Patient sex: M
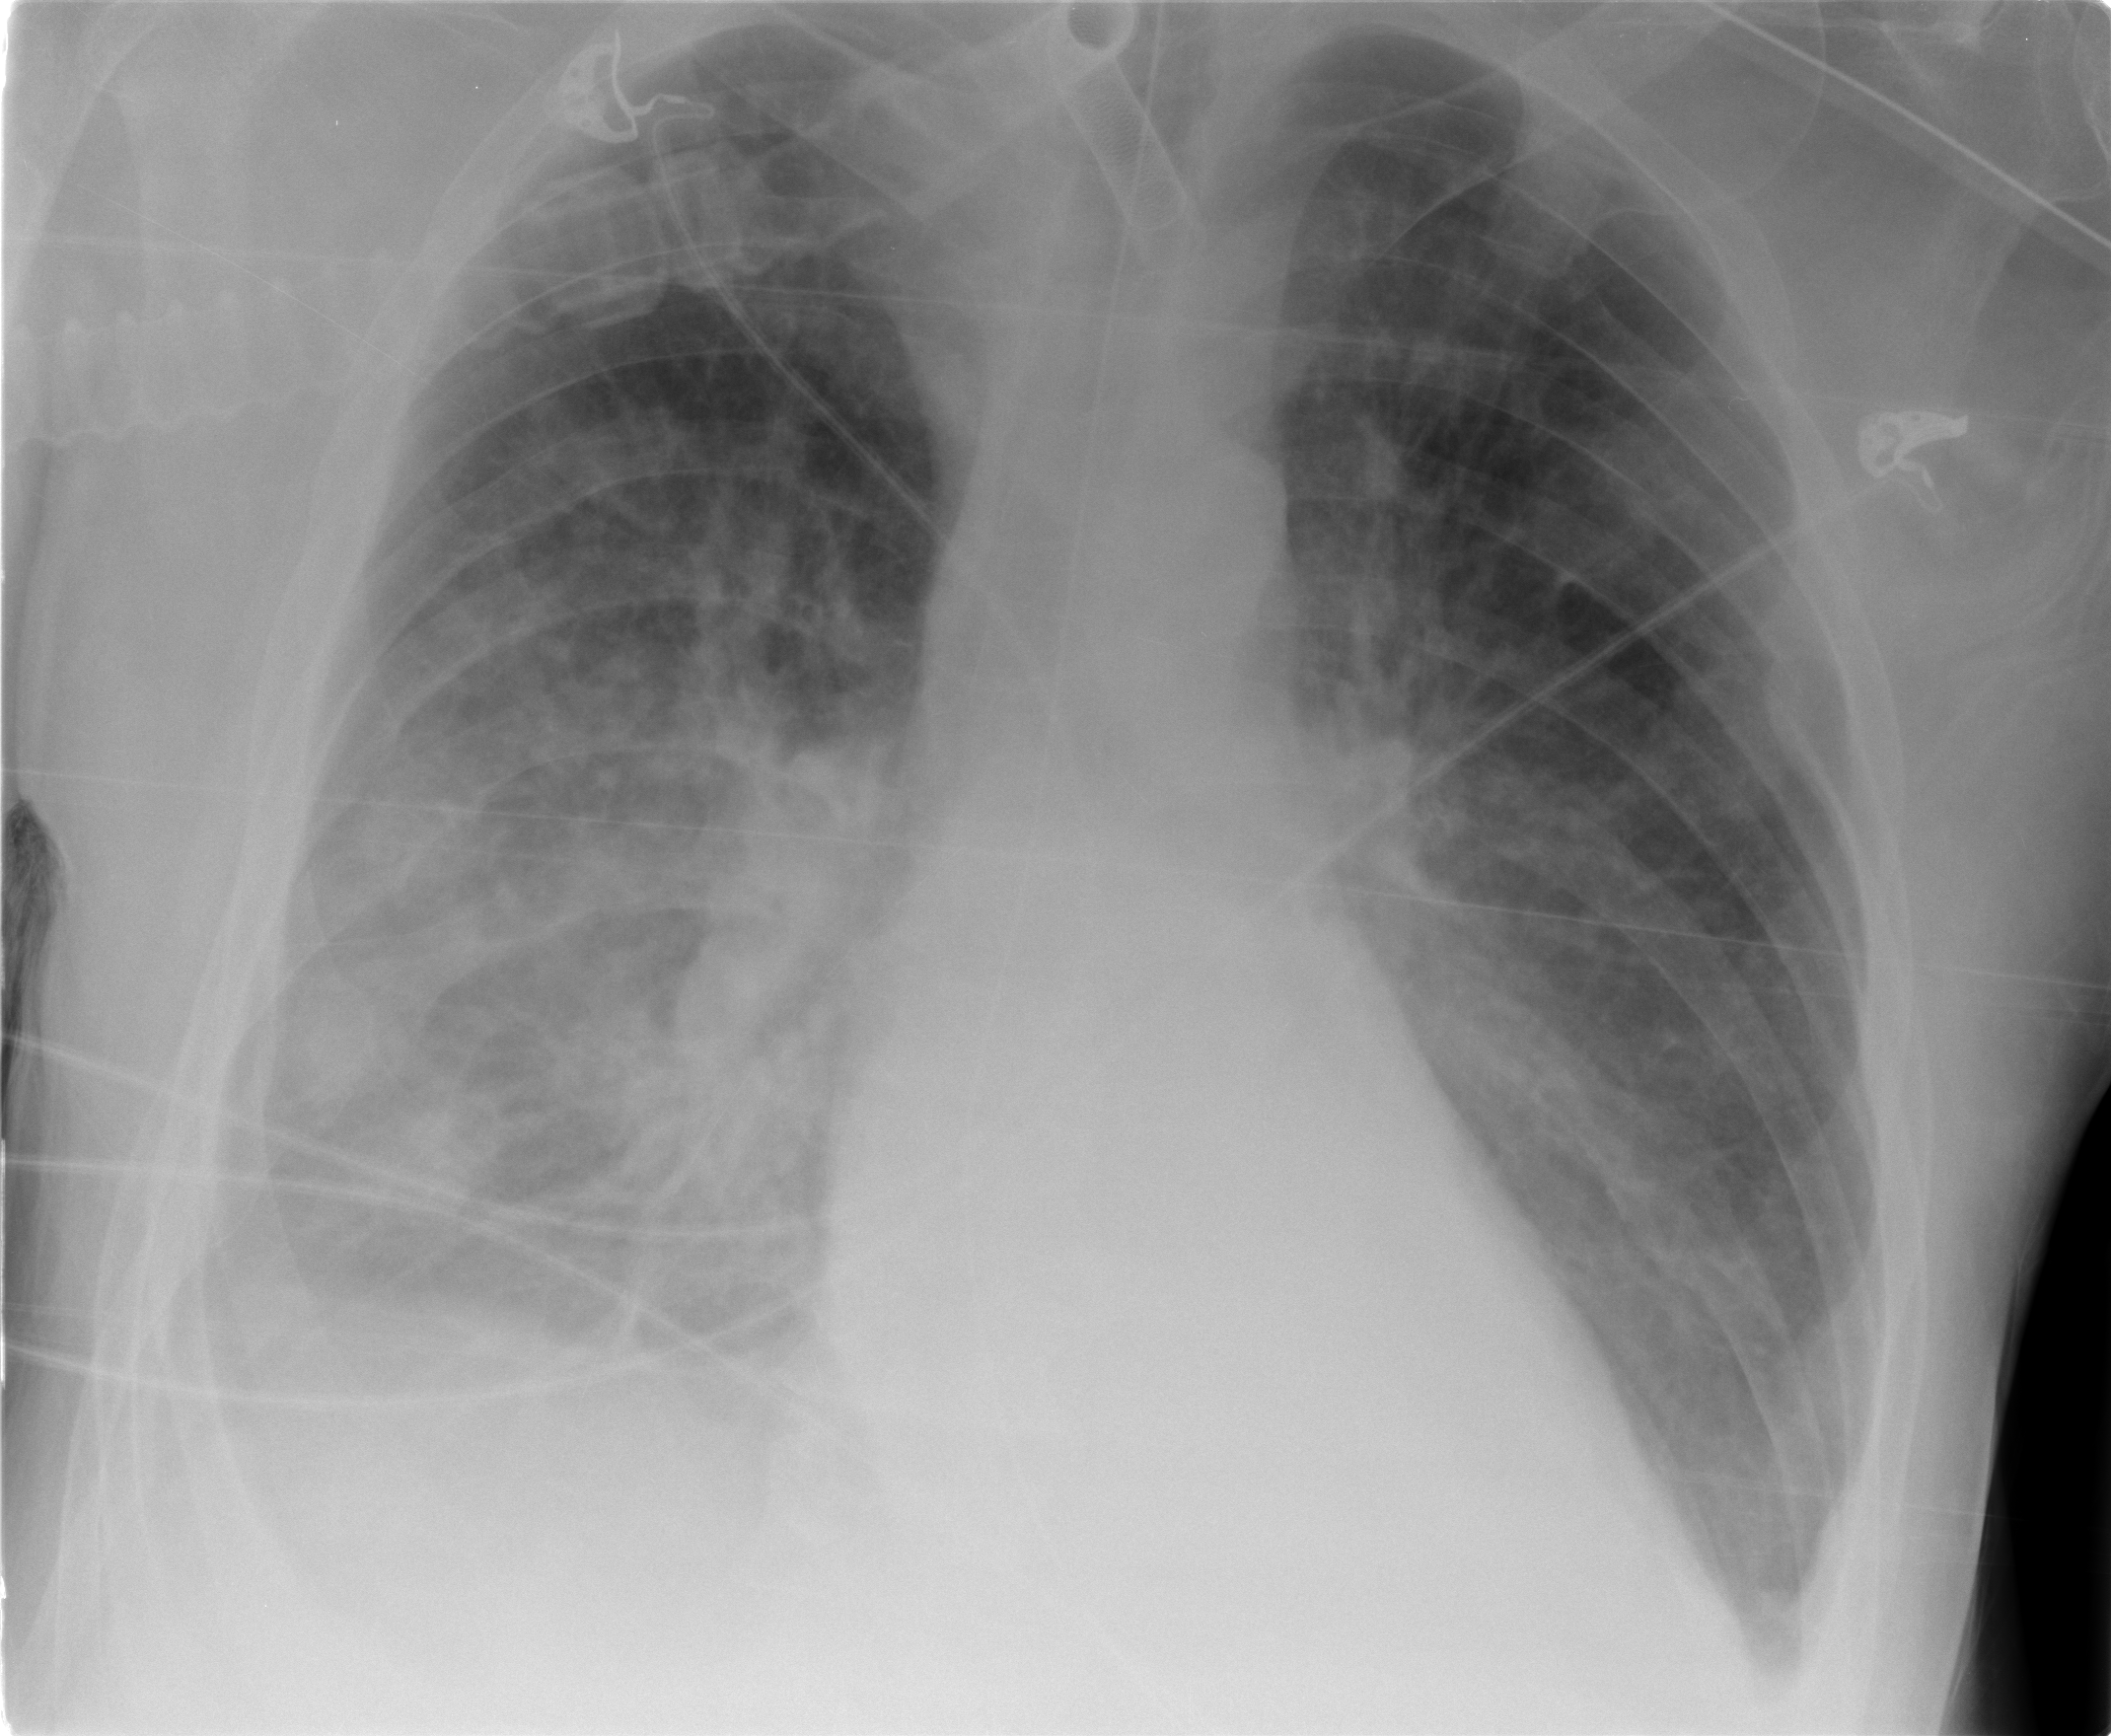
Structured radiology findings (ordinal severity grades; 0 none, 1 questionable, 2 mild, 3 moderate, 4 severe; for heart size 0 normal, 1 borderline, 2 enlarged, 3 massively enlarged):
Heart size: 2
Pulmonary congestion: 2
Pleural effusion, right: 2
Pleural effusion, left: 1
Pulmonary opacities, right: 3
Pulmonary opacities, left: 2
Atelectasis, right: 3
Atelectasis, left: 2